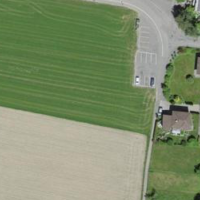
EUNIS habitat code: 52
Species observed at this site:
Cephalanthera rubra